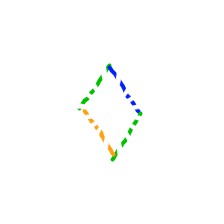
Shape: rhombus